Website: lowes
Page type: billing-address
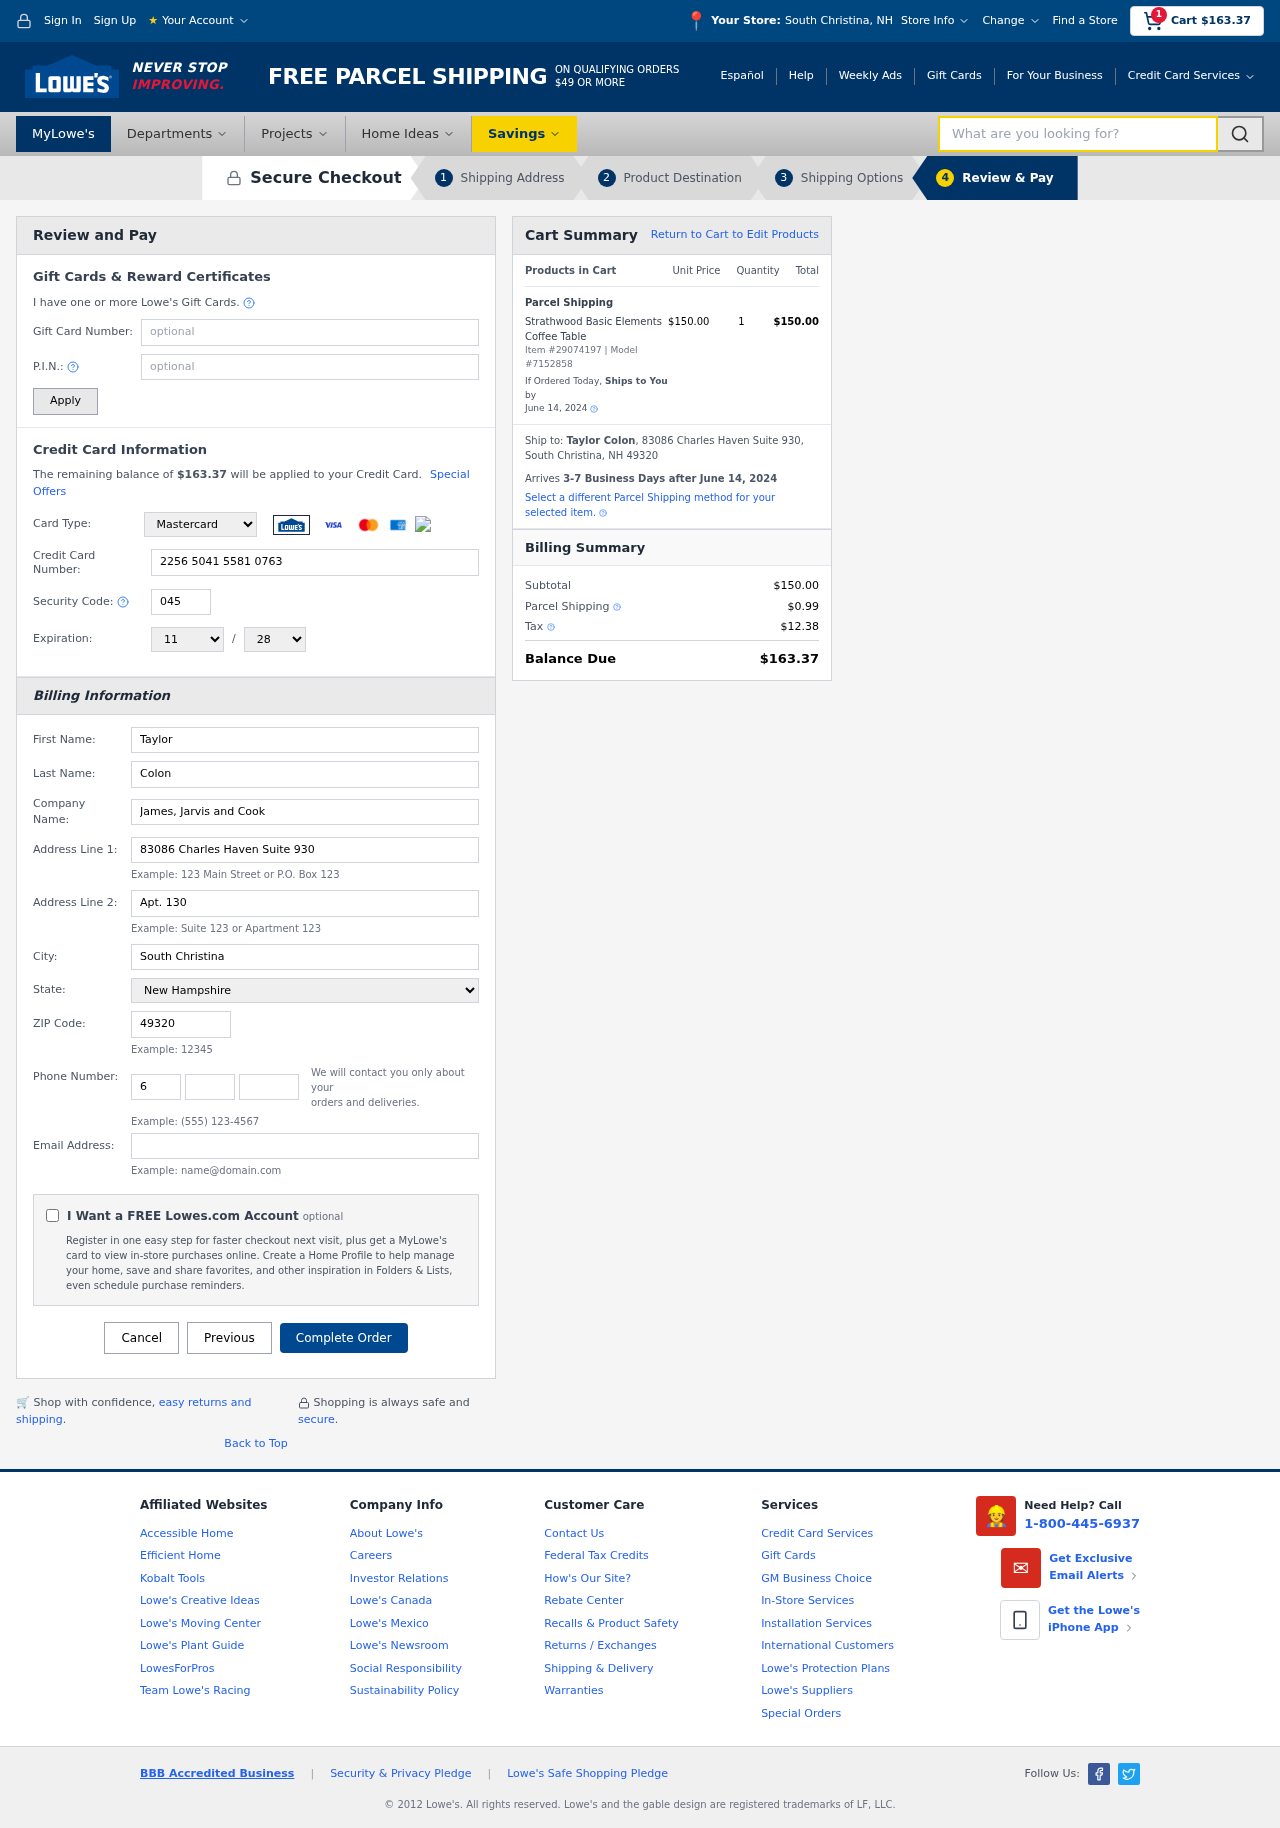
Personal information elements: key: PII_CARD_CVV
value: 045
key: PII_CARD_EXPIRY_MONTH
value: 11
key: PII_CARD_EXPIRY_YEAR
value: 28
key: PII_CARD_NUMBER
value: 2256 5041 5581 0763
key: PII_CARD_TYPE
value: Mastercard
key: PII_CITY
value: South Christina
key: PII_CITY_STATE
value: South Christina, NH
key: PII_COMPANY
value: James, Jarvis and Cook
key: PII_EMAIL
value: taylor_colon@hotmail.com
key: PII_FIRSTNAME
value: Taylor
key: PII_FULLNAME
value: Taylor Colon
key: PII_LASTNAME
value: Colon
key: PII_PHONE_AREA
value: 672
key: PII_PHONE_PREFIX
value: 983
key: PII_PHONE_SUFFIX
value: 5591
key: PII_POSTCODE
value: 49320
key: PII_STATE
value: New Hampshire
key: PII_STREET
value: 83086 Charles Haven Suite 930
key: PII_STREET2
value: Apt. 130
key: PII_CITY_STATE_ZIP
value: South Christina, NH 49320
Product elements: key: PRODUCT1_NAME
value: Strathwood Basic Elements Coffee Table
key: PRODUCT1_PRICE
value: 150
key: PRODUCT1_QUANTITY
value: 1
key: PRODUCT_ITEM_NUMBER
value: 29074197
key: PRODUCT_MODEL_NUMBER
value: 7152858
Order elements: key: ORDER_SUBTOTAL
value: $163.37
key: ORDER_TOTAL
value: $163.37
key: ORDER_SHIPPING_DATE
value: June 14, 2024
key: ORDER_SUBTOTAL
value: $150.00
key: ORDER_DELIVERY_DATE
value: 3-7 Business Days after June 14, 2024
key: ORDER_SHIPPING_DATE2
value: June 14, 2024
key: ORDER_SUBTOTAL2
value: $150.00
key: ORDER_SHIPPING_COST
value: $0.99
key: ORDER_TAX
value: $12.38
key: ORDER_TOTAL2
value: $163.37
Search elements: key: HEADER_SEARCH
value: What are you looking for?